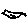
Label: bird